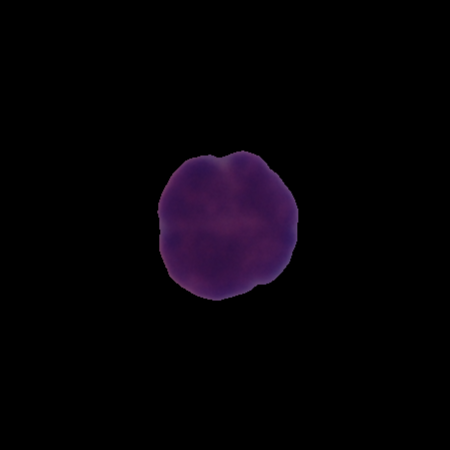
Label: healthy